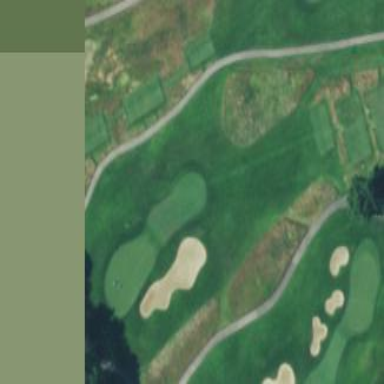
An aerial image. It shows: Area with grass used as rough in golf course.